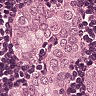
Metastatic tissue present: yes